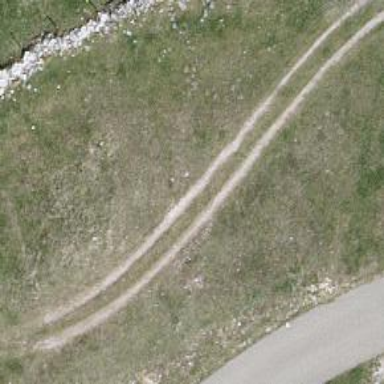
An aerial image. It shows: Driveway made of ground surface.